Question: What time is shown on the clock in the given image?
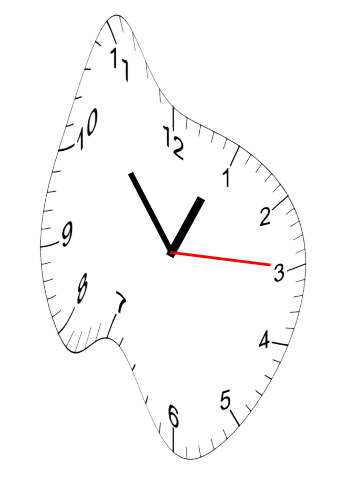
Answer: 12:53:15